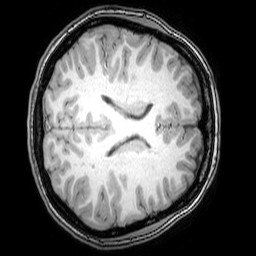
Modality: T1w
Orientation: axial
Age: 21
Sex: female
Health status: healthy
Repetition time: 0.081 s
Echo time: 0.037 s